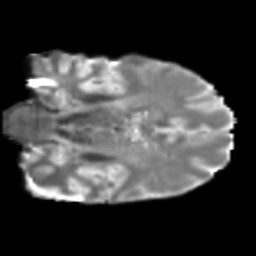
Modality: T2w
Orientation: coronal
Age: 46
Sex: male
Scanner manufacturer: siemens
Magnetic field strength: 3 T
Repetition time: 5 s
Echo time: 0.092 s